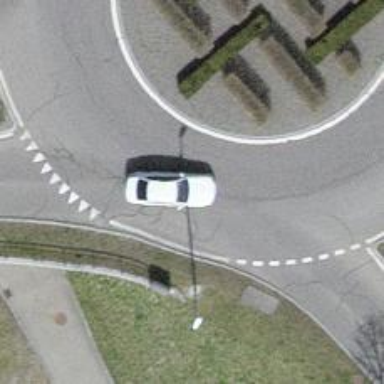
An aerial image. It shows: Secondary road made of asphalt leading to roundabout.